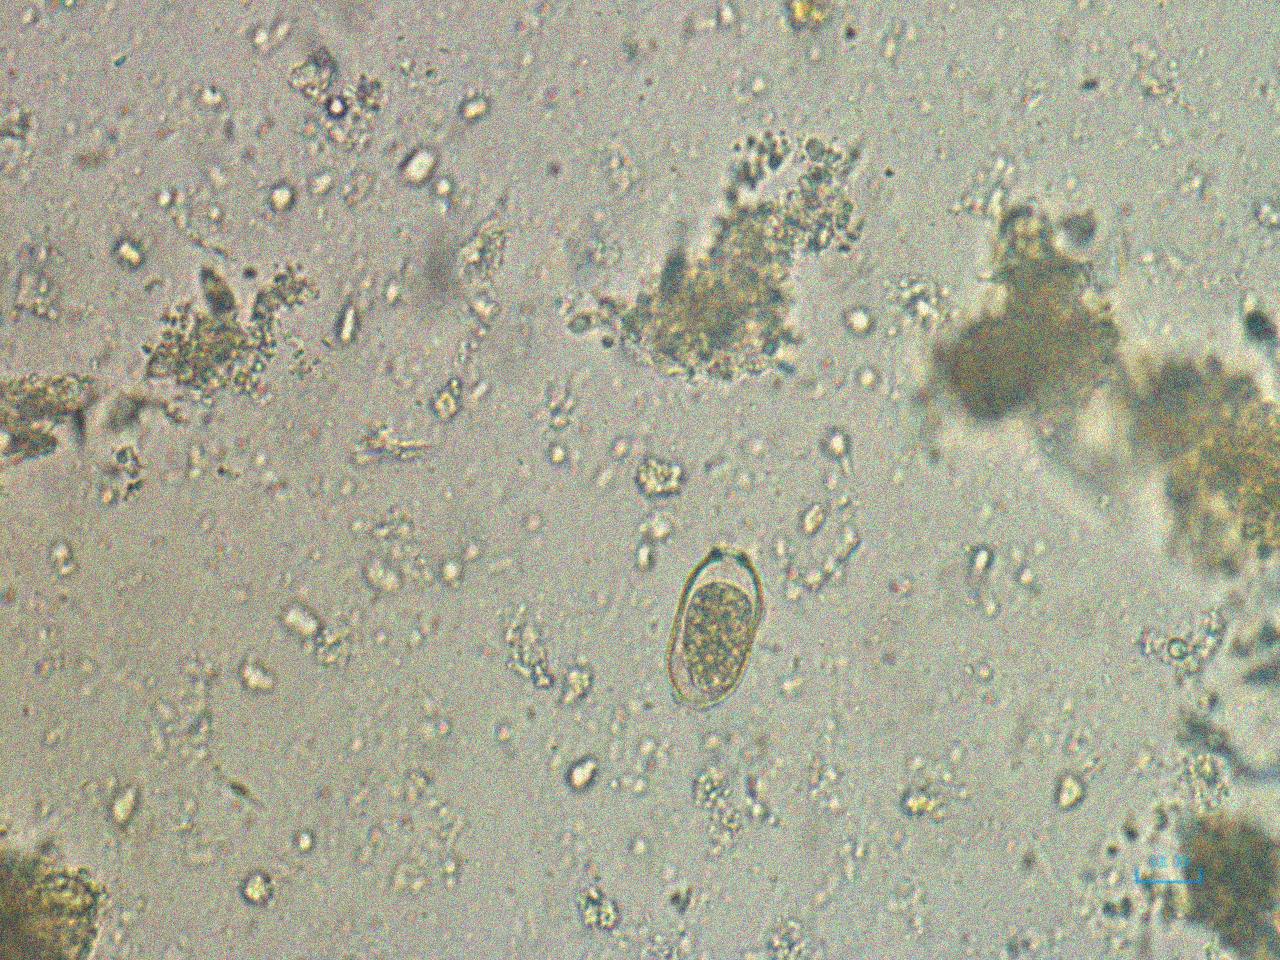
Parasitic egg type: Capillaria philippinensis